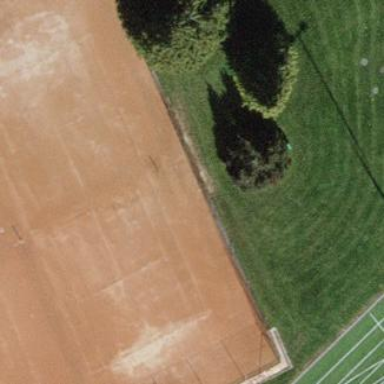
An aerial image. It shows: Tennis court in leisure pitch.